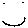
Label: smiley face